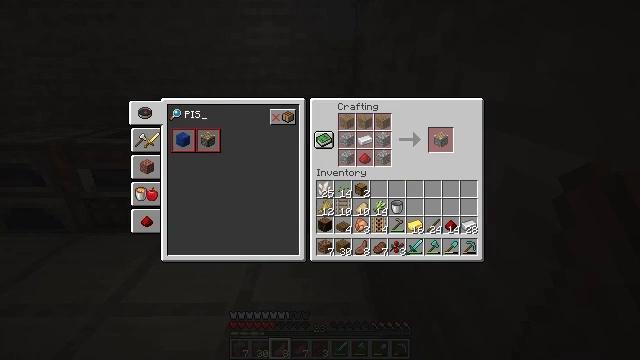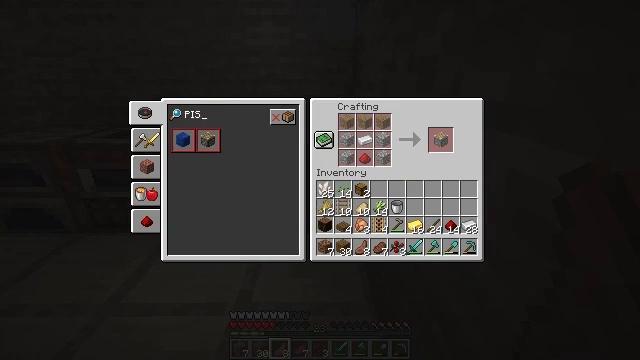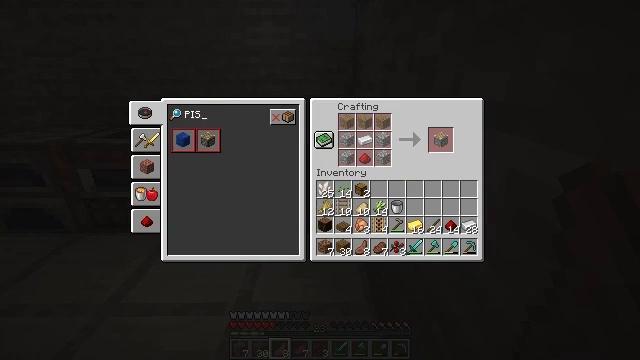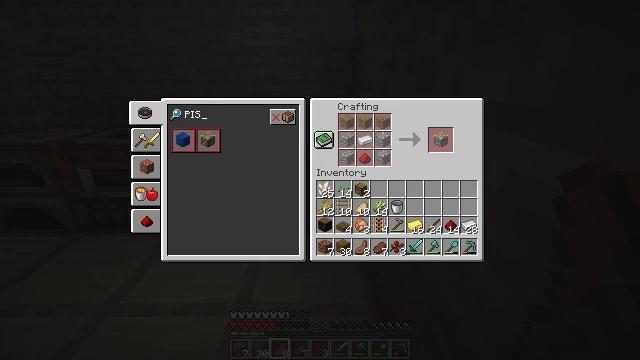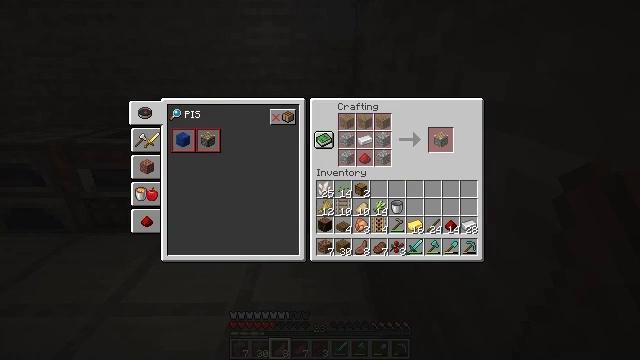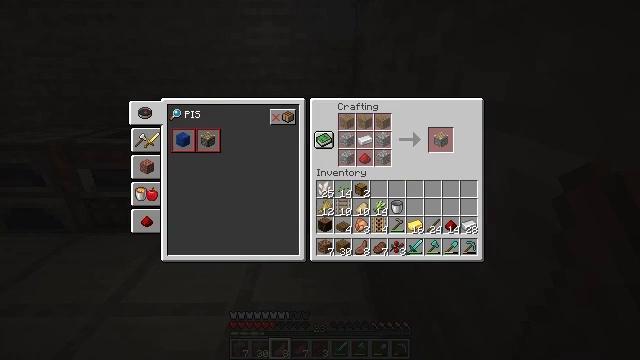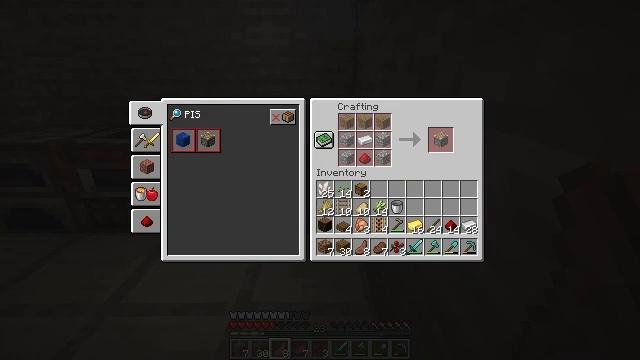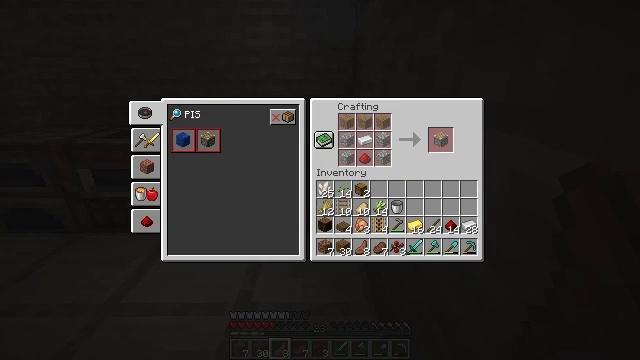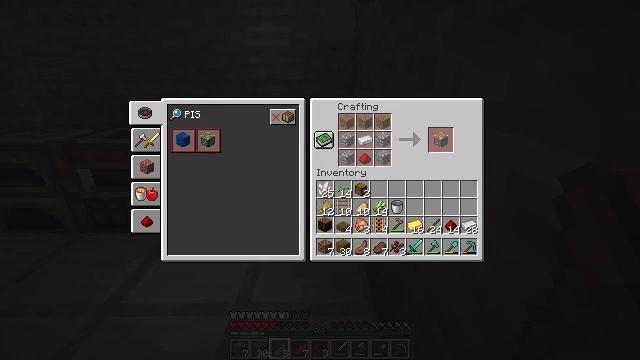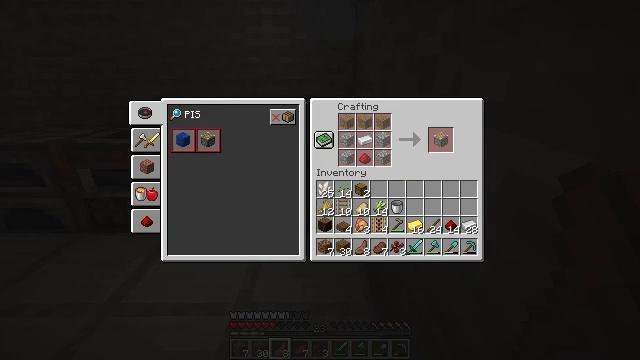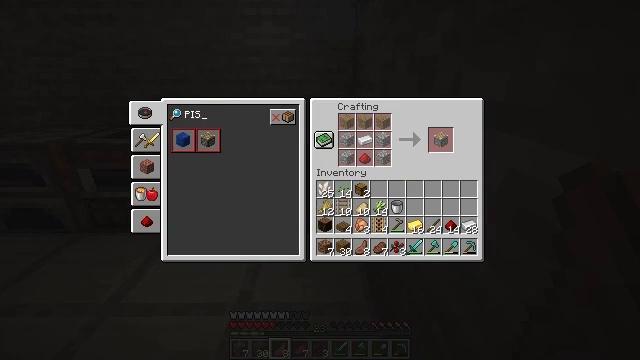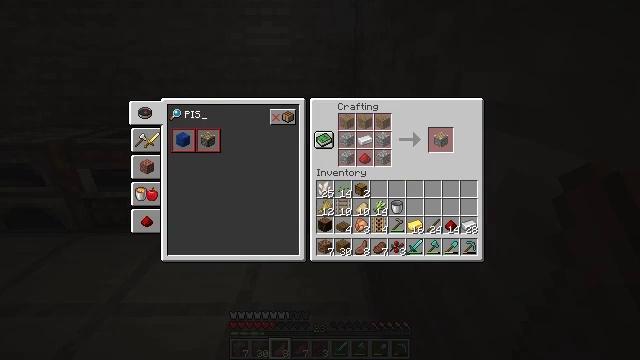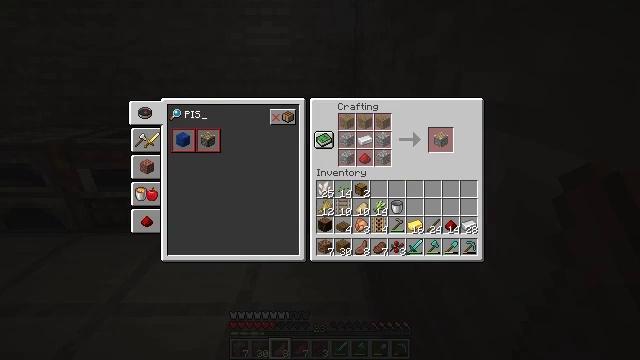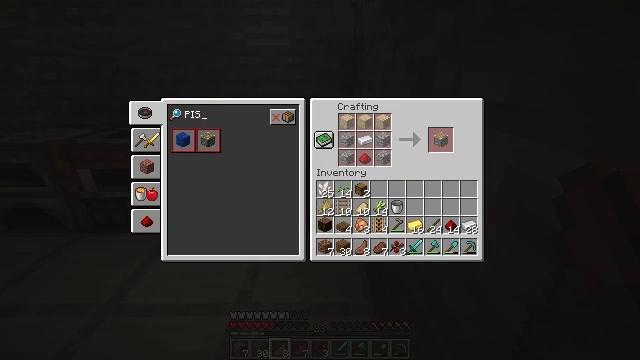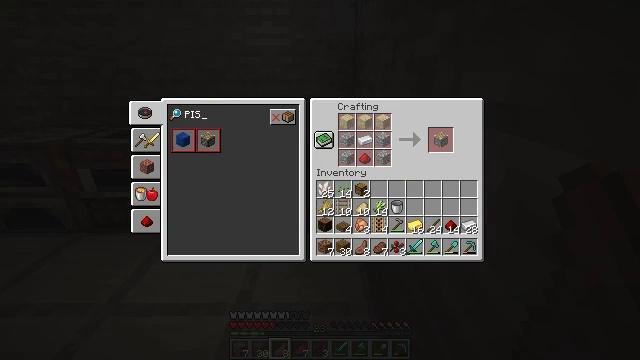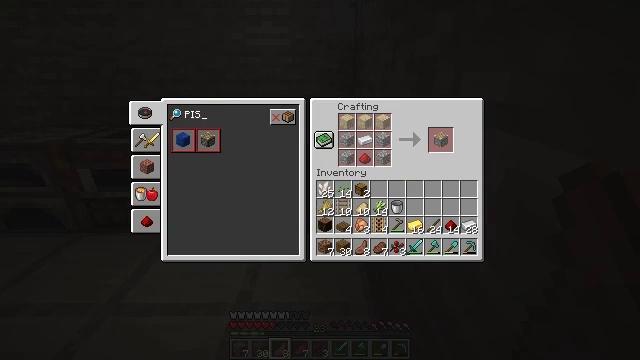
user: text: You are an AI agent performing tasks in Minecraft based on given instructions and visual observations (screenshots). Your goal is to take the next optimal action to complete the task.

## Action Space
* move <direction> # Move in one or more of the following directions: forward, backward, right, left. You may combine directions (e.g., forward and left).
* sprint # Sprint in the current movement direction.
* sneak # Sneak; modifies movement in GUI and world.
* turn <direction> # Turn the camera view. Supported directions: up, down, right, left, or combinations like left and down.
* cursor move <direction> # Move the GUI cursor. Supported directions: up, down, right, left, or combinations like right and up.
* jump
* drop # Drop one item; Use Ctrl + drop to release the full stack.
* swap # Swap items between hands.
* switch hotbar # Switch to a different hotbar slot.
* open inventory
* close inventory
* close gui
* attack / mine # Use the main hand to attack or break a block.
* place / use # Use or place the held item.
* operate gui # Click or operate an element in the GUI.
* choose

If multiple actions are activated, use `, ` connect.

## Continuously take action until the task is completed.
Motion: motion action
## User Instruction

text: Use the crafting table to craft a piston.
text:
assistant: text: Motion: no_op
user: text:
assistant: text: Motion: no_op
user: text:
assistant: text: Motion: no_op
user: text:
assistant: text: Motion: no_op
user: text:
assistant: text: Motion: no_op
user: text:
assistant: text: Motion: no_op
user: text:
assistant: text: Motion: no_op
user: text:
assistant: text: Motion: no_op
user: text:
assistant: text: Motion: no_op
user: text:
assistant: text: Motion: no_op
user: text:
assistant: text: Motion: no_op
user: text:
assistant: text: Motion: no_op
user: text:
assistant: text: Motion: no_op
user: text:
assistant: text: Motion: no_op
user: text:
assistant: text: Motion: no_op
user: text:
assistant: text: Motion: no_op
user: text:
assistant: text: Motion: no_op
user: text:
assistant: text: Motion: no_op
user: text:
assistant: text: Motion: no_op
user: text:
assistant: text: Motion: no_op
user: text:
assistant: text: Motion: no_op
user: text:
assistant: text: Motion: no_op
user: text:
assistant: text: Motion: no_op
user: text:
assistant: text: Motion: no_op
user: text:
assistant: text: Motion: no_op
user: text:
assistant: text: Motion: no_op
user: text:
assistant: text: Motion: no_op
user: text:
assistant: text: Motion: no_op
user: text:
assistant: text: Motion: no_op
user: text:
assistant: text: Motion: no_op